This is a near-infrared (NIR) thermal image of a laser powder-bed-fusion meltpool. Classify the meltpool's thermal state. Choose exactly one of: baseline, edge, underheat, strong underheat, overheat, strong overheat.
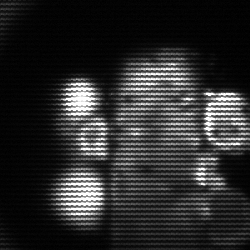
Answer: strong underheat